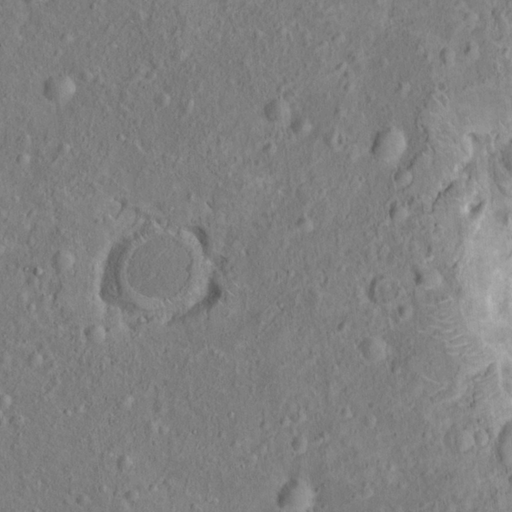
Classes present: Background, Cone